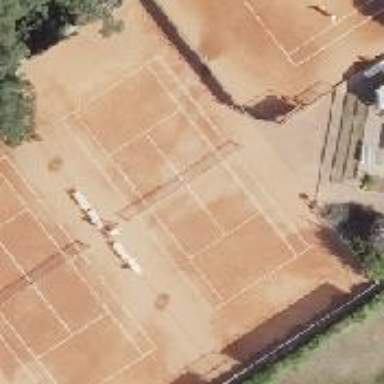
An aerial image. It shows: Tennis court on the leisure land pitch.